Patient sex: F
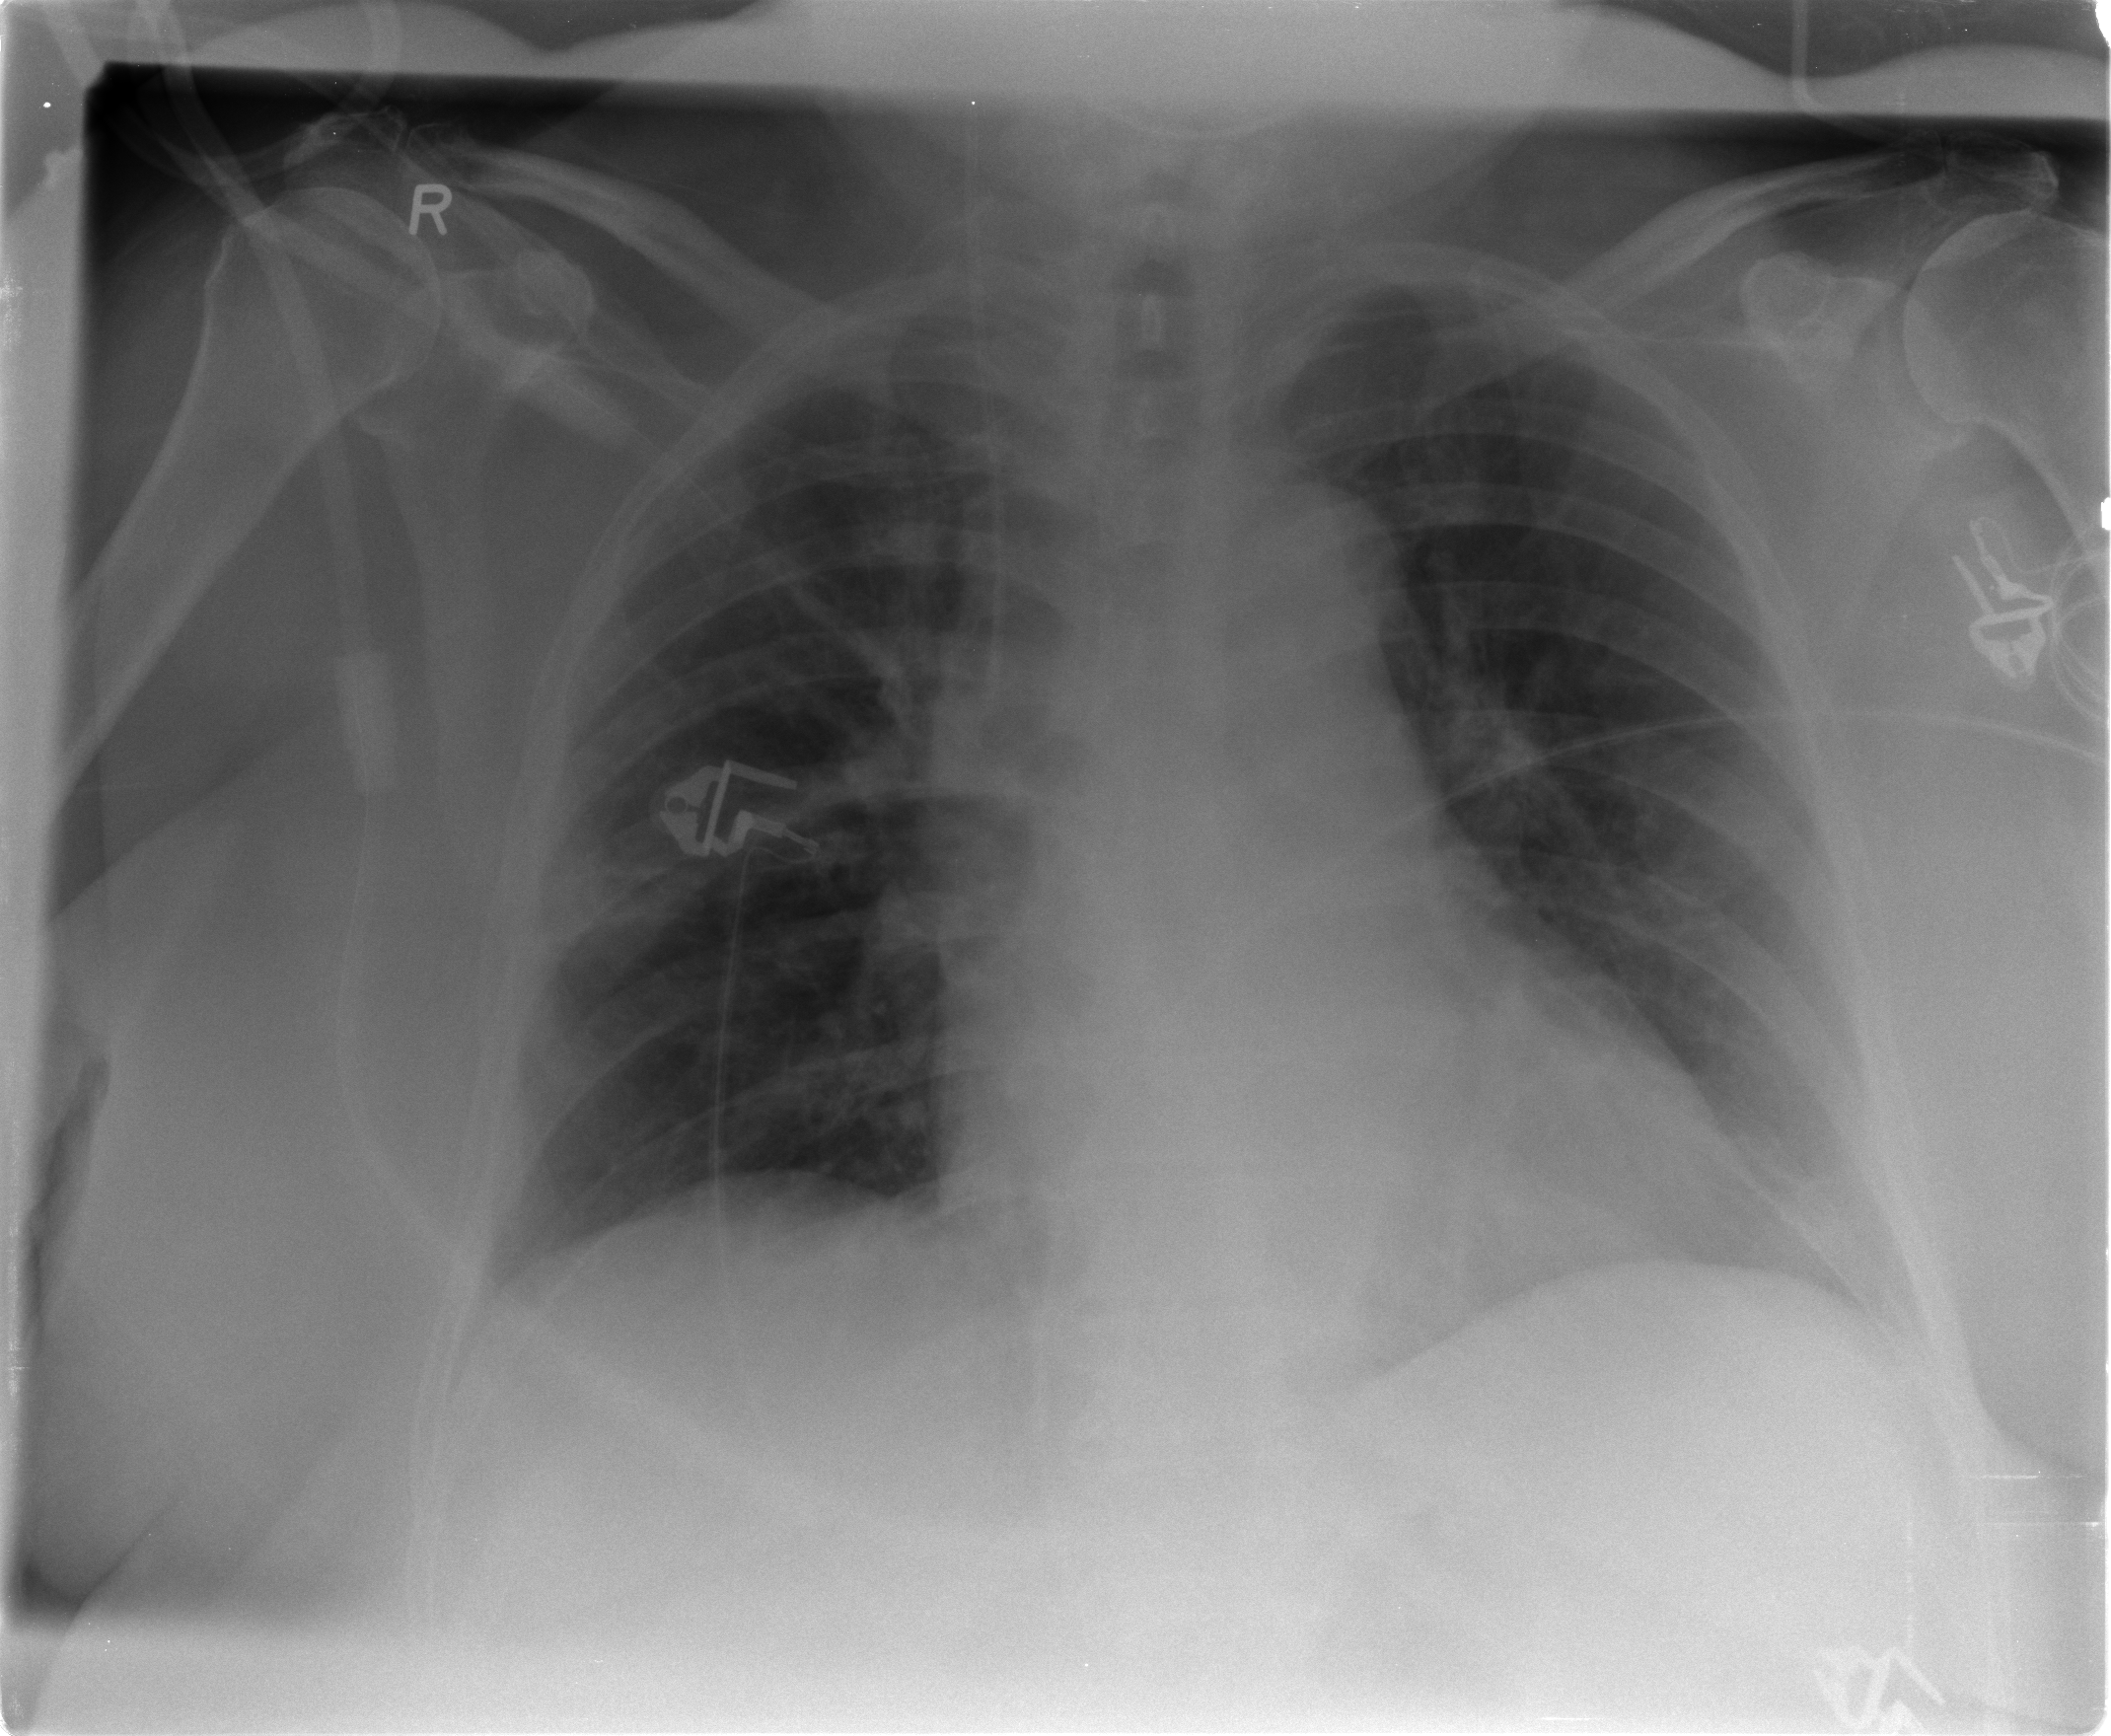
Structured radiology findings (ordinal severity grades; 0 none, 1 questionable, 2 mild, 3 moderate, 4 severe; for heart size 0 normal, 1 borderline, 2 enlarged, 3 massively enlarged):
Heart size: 1
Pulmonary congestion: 0
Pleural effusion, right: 0
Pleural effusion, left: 0
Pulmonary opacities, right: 0
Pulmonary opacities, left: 0
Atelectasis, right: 1
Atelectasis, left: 0